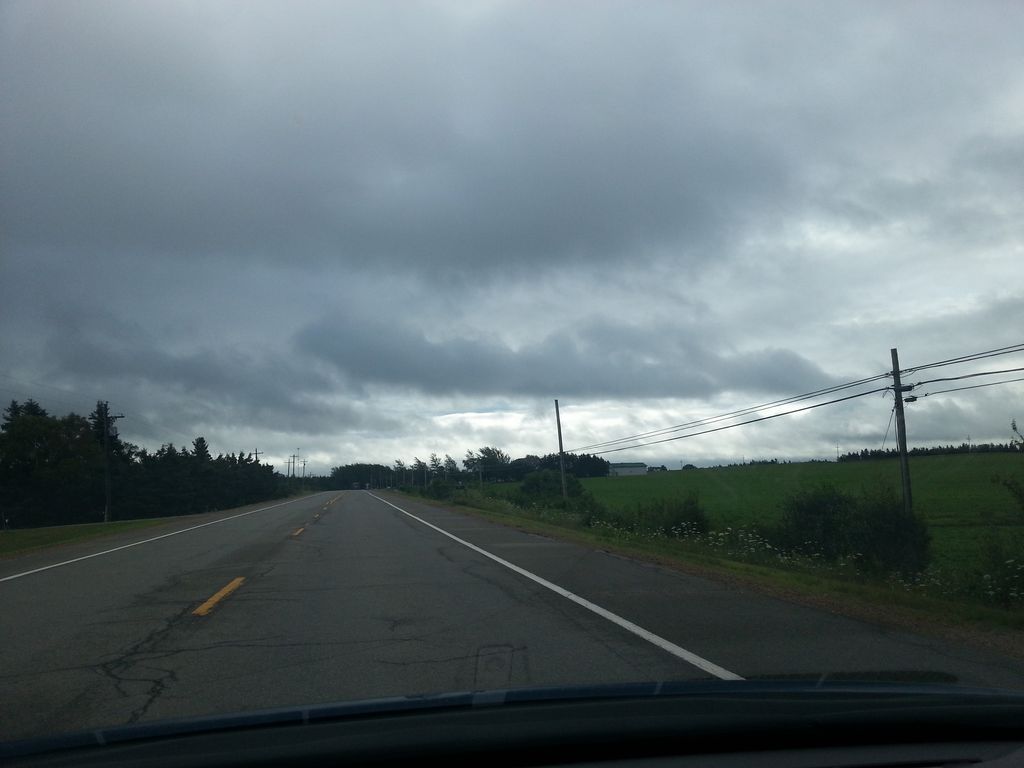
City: charlottetown